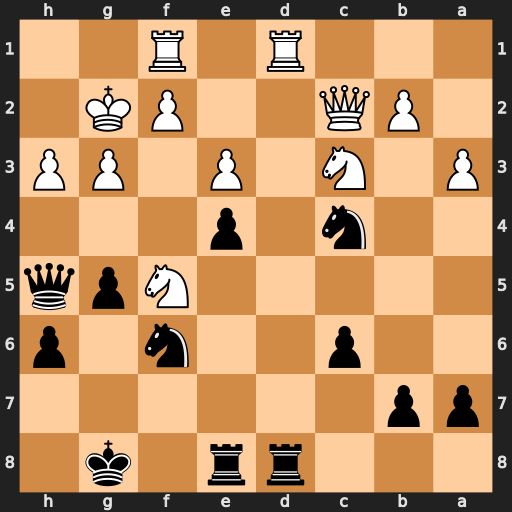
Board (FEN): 3rr1k1/pp6/2p2n1p/5Npq/2n1p3/P1N1P1PP/1PQ2PK1/3R1R2
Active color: b
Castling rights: -
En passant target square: -
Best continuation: Qf3+ Kh2 Qxf5